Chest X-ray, PA view. Patient: 41 years old, sex F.
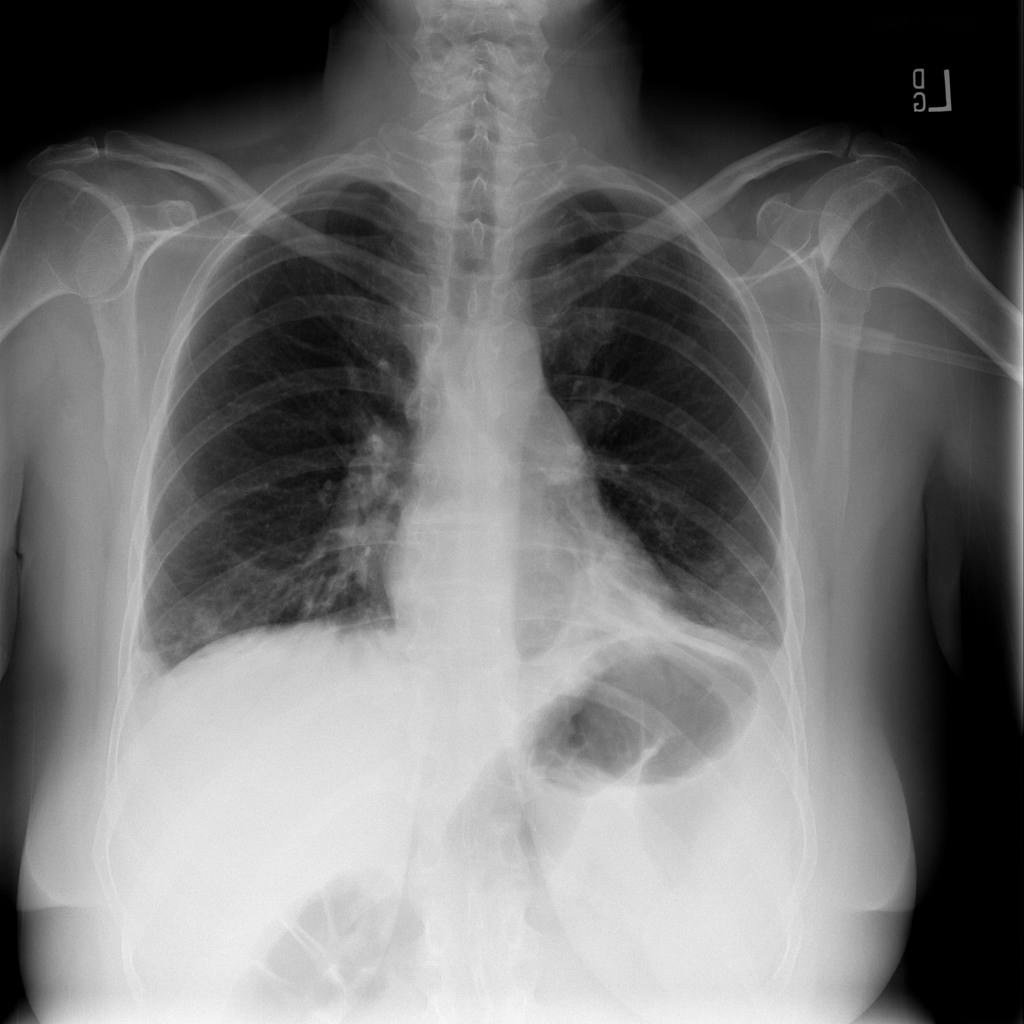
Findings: Consolidation